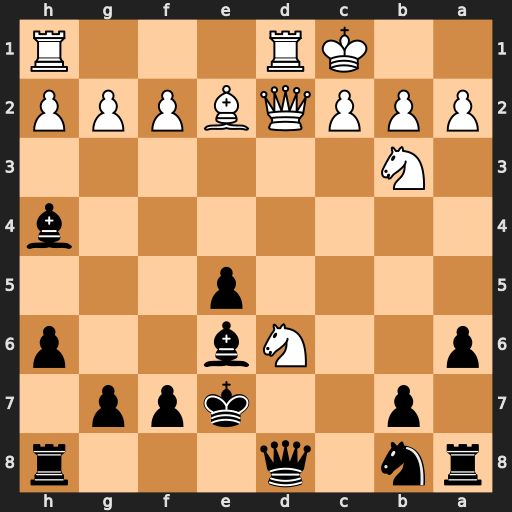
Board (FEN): rn1q3r/1p2kpp1/p2Nb2p/4p3/7b/1N6/PPPQBPPP/2KR3R
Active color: b
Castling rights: -
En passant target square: -
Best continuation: Bg5 Qxg5+ hxg5